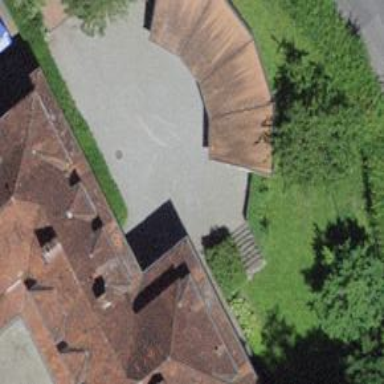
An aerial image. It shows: View of roof of building.